Question: I'm having problem on displaying products that are in stock and out of stock in category page.
Here's the screenshot of my category.

Those 6 products doesn't have any quantity, in short they're out of stock. But what I want to happen is, even though they're out of stock, I want it to display on the list.
I already did this one
>
1. Login to Magento backend
2. Take menu System-Configuration.
3. Take inventory tab from the left panel
4. Set Display out of stock products to 'Yes' in Stock options tab in the right panel
But still, it doesn't work. Here's my code for it.
'''
<?php
$_productCollection=$this->getLoadedProductCollection();
$_helper = $this->helper('catalog/output');
?>
'''
And if I count the products
'''
$_collectionSize = $_productCollection->count();
echo $_collectionSize;
'''
The output is 0, any solution how to display the products even if they're out of stock?
So if I echo it, it should say 6.
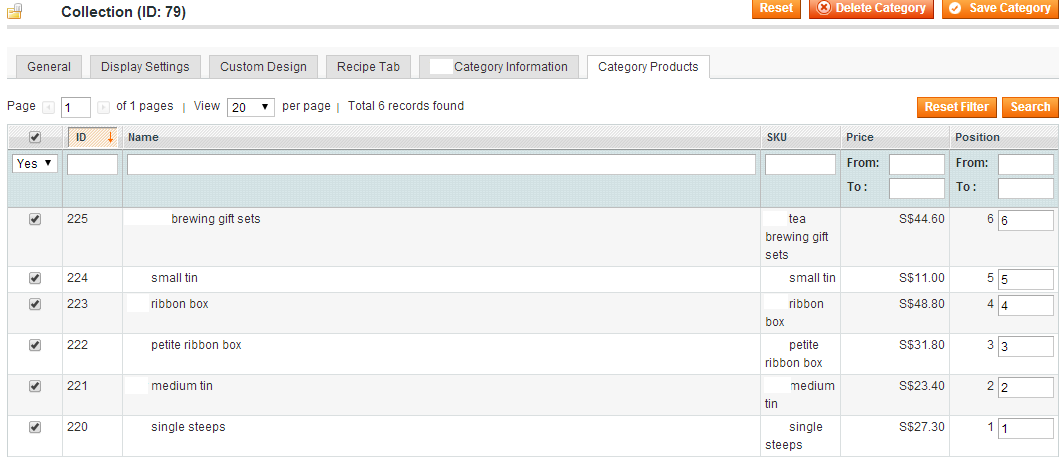
Answer: Magento product display setting is managed from Admin system setting.So,Please go to
'''
admin>System Configuration>Catalog>Inventory>Stock Option>
'''
and here for display all in stock and out stock products in category